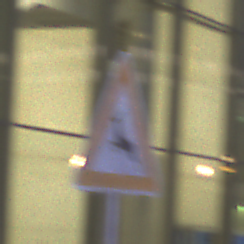
Verkehrszeichen: WildwechselRechts
Umgebung: Outdoor, Urban
Tageszeit: Night
Wetter: PartlyCloudy
Licht: Artificial
Jahreszeit: NotSpecified
Kontrast: HighContrast